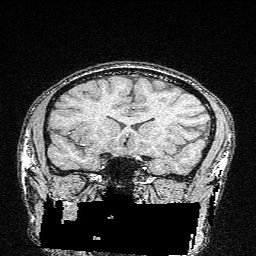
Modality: FLASH
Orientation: sagittal
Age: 26
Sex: male